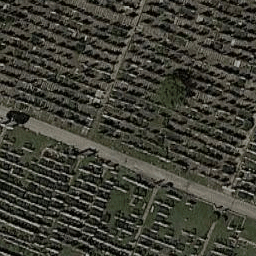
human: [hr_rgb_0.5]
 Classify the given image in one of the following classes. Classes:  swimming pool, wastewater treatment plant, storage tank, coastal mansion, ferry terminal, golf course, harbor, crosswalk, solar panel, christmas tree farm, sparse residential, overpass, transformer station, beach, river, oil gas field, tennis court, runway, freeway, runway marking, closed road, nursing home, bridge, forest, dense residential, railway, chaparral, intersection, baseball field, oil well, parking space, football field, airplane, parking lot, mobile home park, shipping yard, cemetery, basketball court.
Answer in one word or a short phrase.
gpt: cemetery